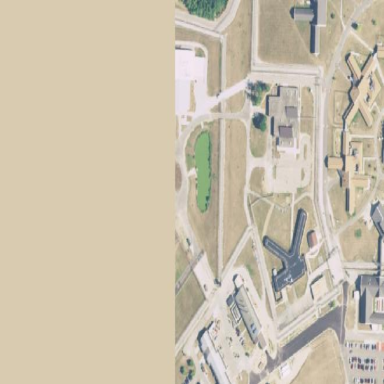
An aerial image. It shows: Wall surrounding prison facility.